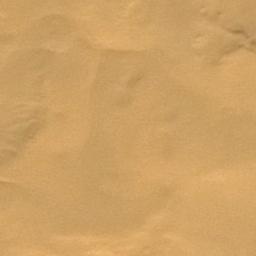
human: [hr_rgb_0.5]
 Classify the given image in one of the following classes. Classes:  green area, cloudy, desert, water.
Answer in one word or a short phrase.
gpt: desert